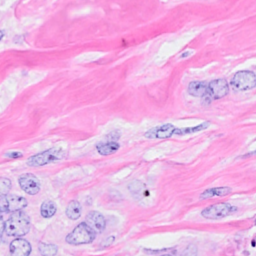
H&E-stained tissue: Breast